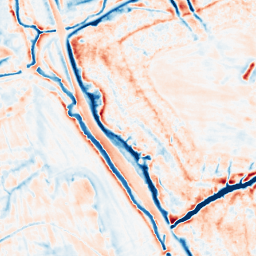
Category: multiscale
Decomposition family: dog_multiscale
Decomposition parameters: sigma_ratio: 2
n_scales: 3
base_sigma: 0.5
Upsampling method: linear_exact
Upsampling parameters: scale: 8
Upsampling scale: 8